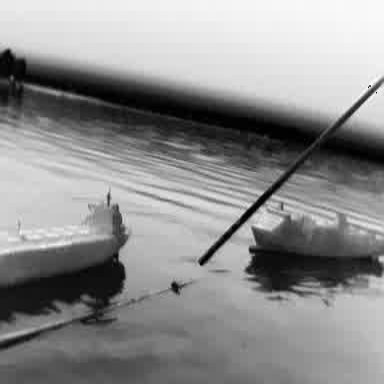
There are two objects shown in the infrared image, including a liner, and a container_ship.